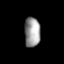
Tissue: lung
Cell type: Smooth muscle cells
Senescence score: 0.7054
Nuclear area (px): 464
Mean DAPI intensity: 152.597